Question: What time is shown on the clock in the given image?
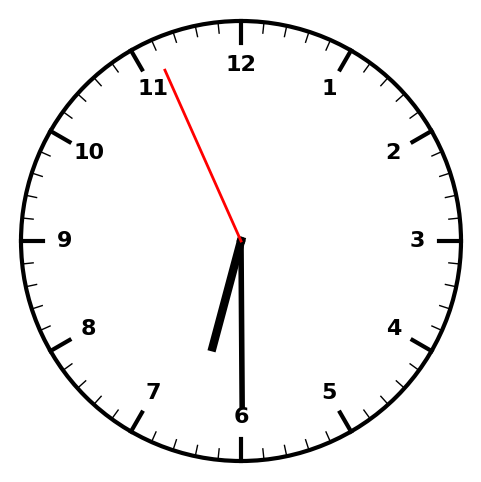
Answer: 06:29:56